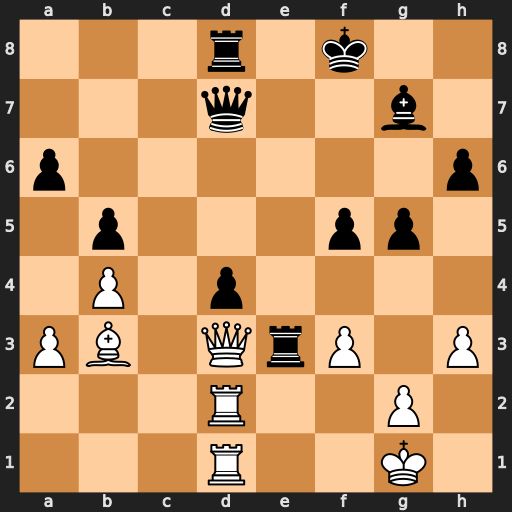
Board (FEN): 3r1k2/3q2b1/p6p/1p3pp1/1P1p4/PB1QrP1P/3R2P1/3R2K1
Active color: w
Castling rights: -
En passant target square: -
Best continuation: Qxe3 dxe3 Rxd7 Rxd7 Rxd7